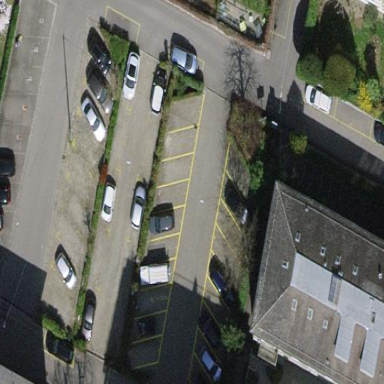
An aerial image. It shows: Parking area with surface.